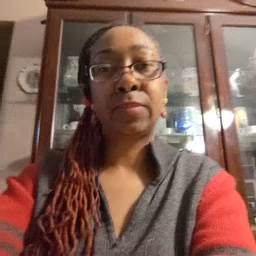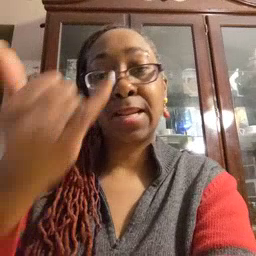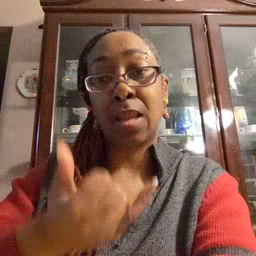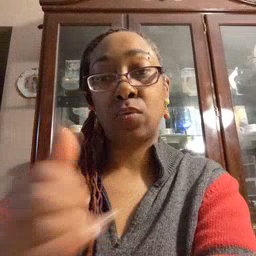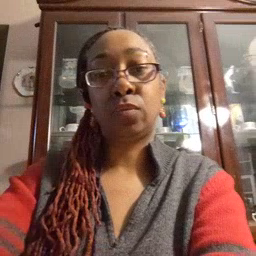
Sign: now